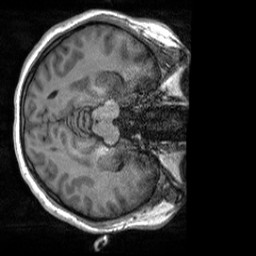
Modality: T1w
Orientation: axial
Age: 21
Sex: female
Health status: healthy
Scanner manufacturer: siemens
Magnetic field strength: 3 T
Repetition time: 2 s
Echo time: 0.00232 s